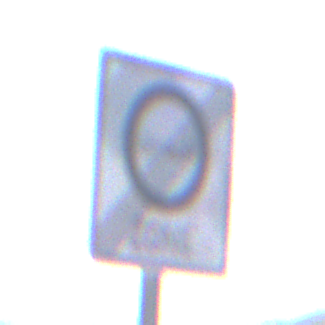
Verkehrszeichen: EndeUmweltzone
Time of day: MorningAfternoon
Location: Outdoor (RoadRail)
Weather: PartlyCloudy
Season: NotSpecified
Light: Natural